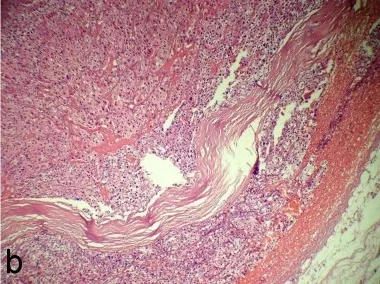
B: Photomicrograph shows fibrous bands dividing the neoplasm into lobules with cells arranged in sheets and trabeculae (H&E 100X).
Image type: pathology (h&e)